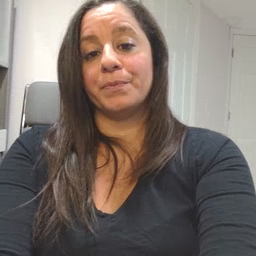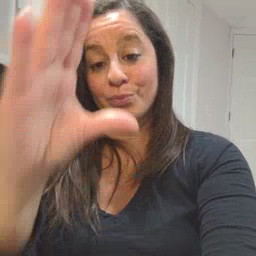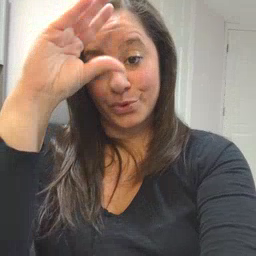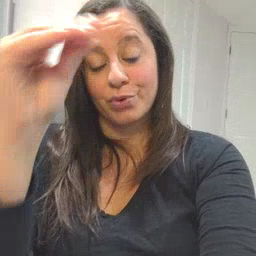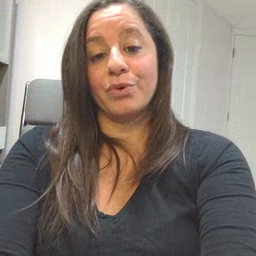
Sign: boy